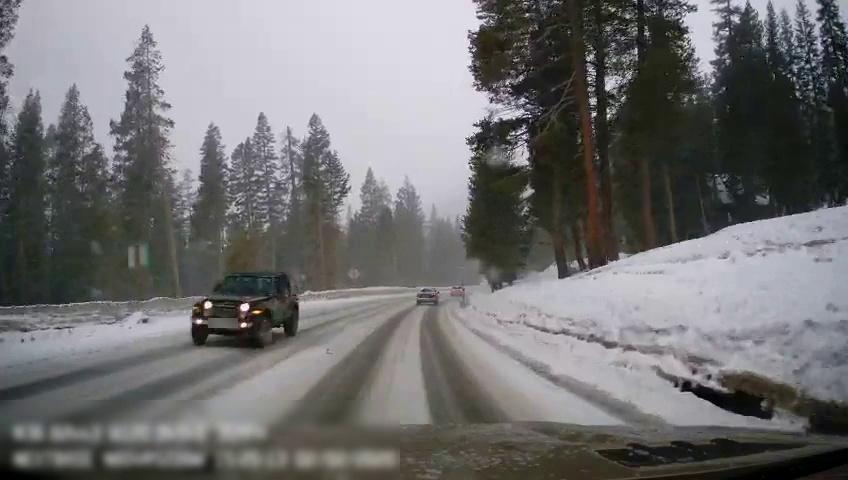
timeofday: Day
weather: Snowy
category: Drivable Space
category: Vehicles | SUV
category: Vehicles | SUV
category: Traffic | Signs
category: Traffic | Signs